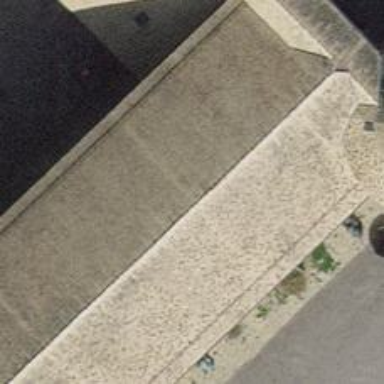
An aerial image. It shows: Museum.